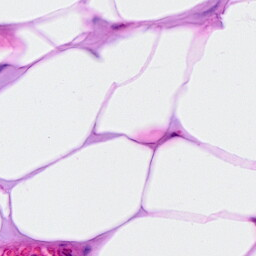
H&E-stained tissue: Breast